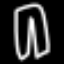
Label: pants